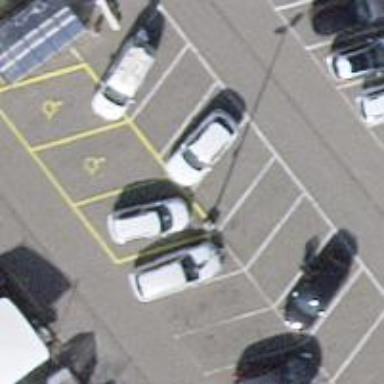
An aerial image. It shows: Assembly point for emergencies.